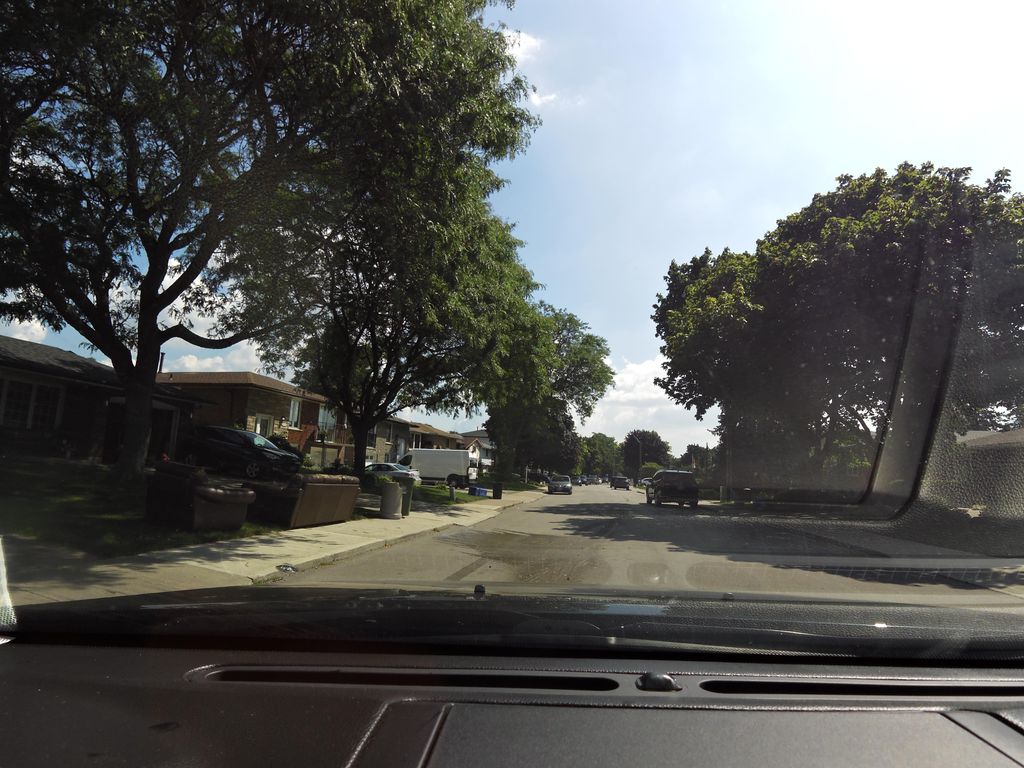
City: hamilton